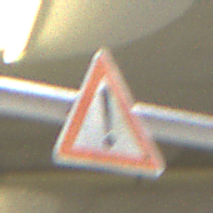
Verkehrszeichen: Gefahrenstelle
Umgebung: Roofed, Urban
Tageszeit: Midday
Wetter: Overcast
Licht: Artificial
Jahreszeit: NotSpecified
Kontrast: MediumContrast